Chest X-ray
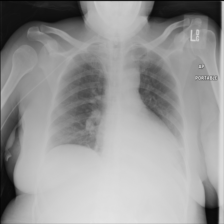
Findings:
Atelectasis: positive
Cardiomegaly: positive
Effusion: positive
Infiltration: negative
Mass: positive
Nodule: negative
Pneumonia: negative
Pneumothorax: negative
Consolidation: negative
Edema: negative
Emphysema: negative
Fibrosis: negative
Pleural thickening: negative
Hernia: negative